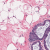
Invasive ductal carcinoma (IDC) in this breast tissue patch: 0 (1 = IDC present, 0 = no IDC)